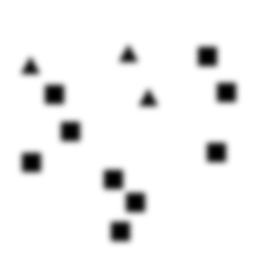
Squares: 9
Triangles: 3
Stars: 0
Total shapes: 12